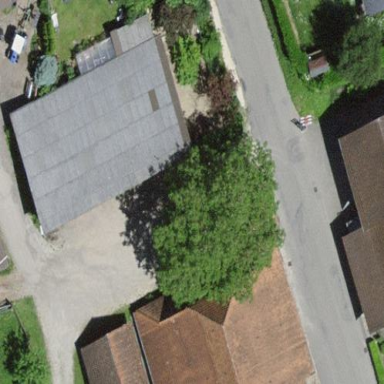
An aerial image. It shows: Shed.